Interaction volume radius: 5 \u00c5
Interaction volume height: 20 \u00c5
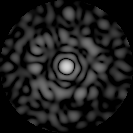
Disorder parameter: 0.8158